Milling tool wear sample.
Tool blade image: 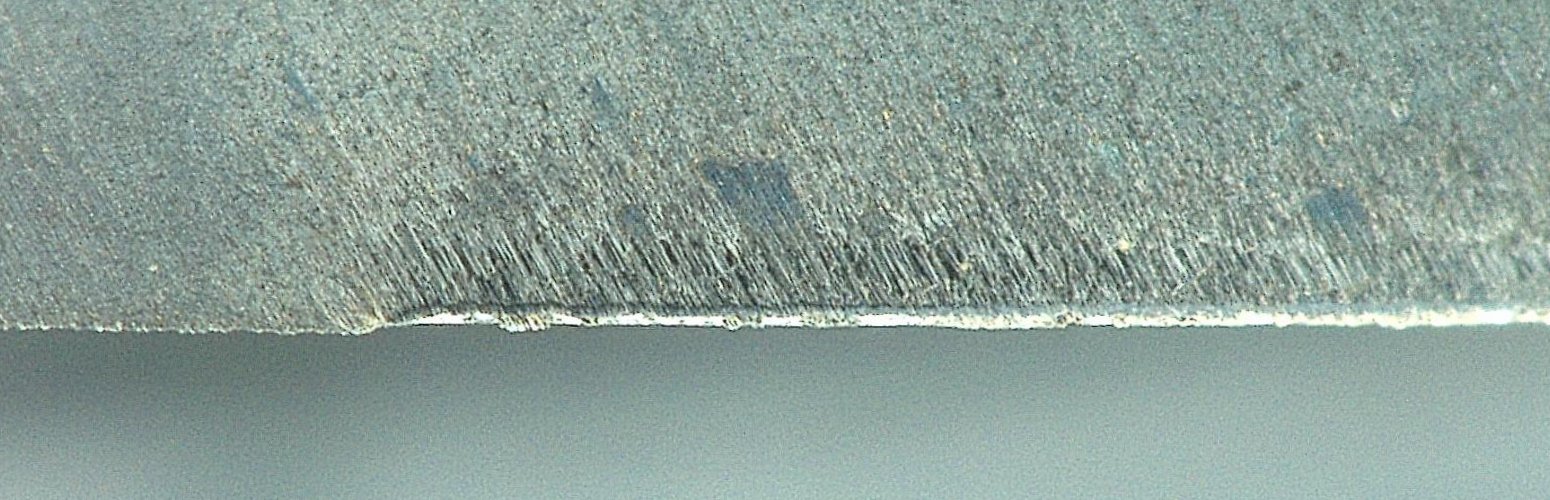
Chip image: 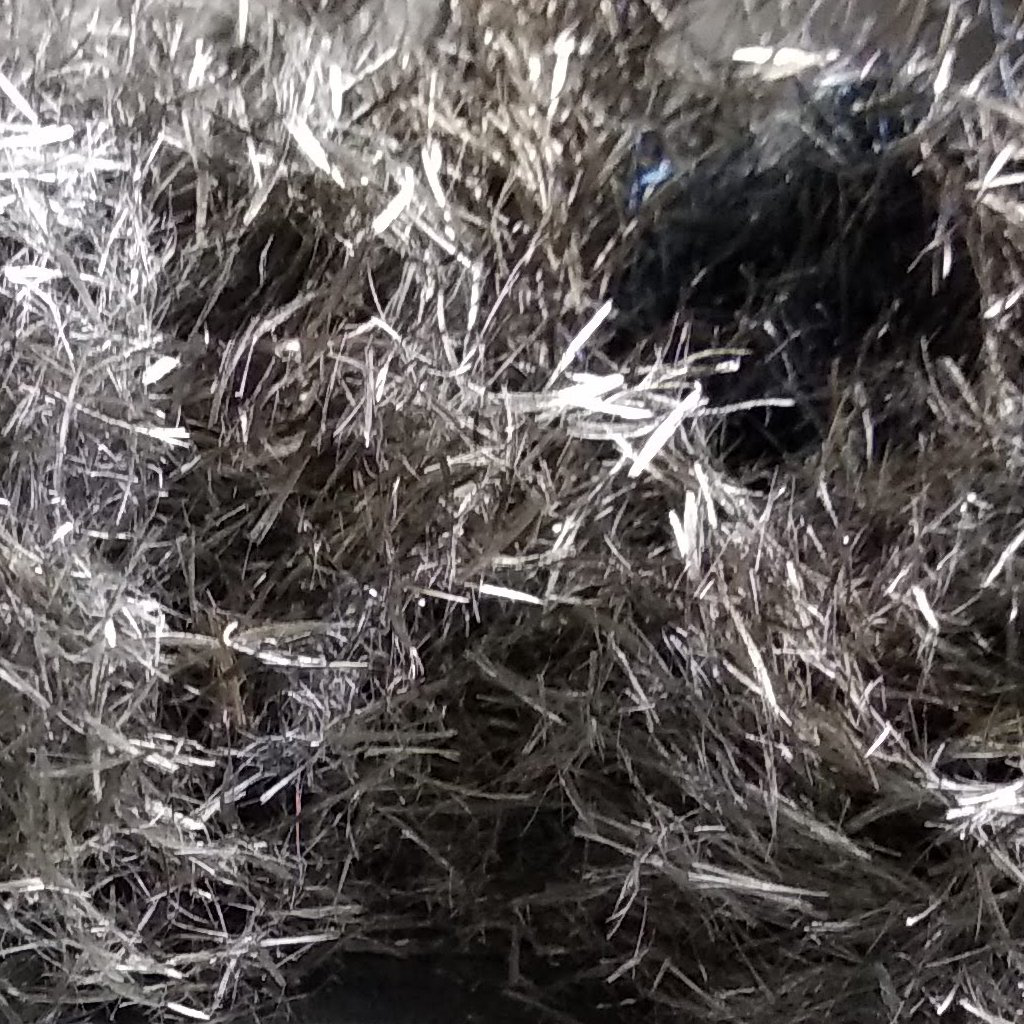
Workpiece image: 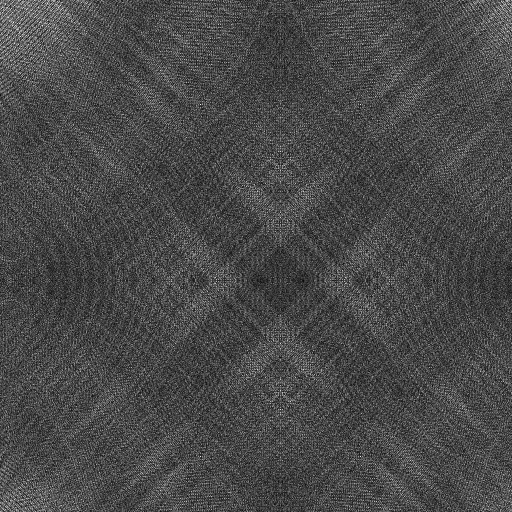
Tool wear state: sharp
Gaps: 7.32
Flank wear: 47
Overhang: 11.18
Force-signal Mel-spectrograms (X, Y, Z axes): 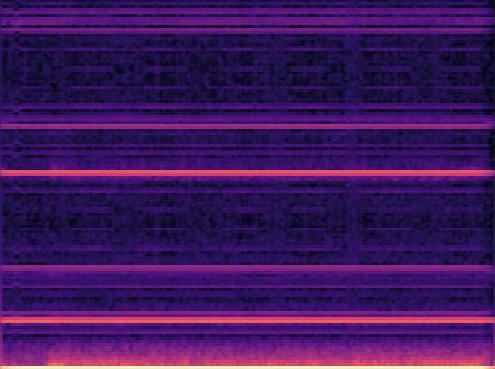 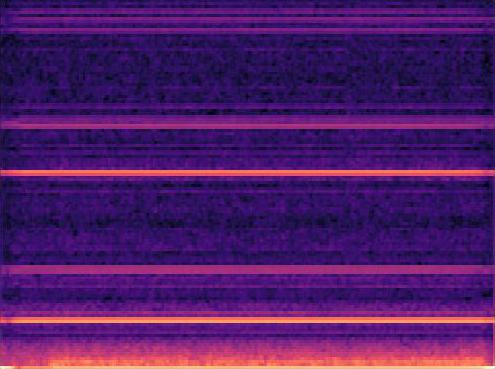 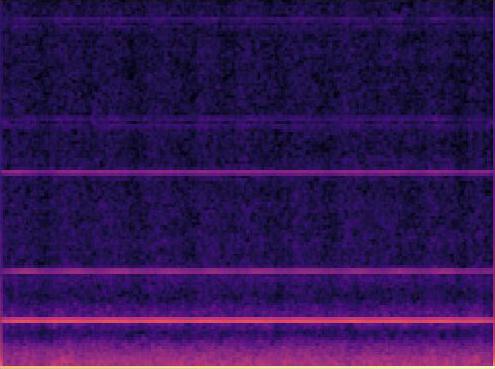
Force-signal scalograms (X, Y, Z axes): 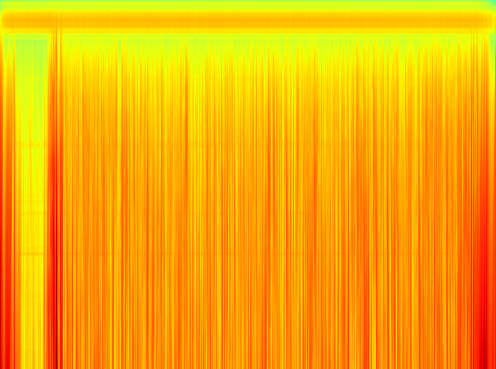 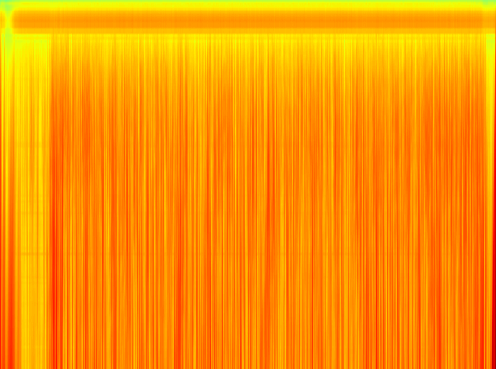 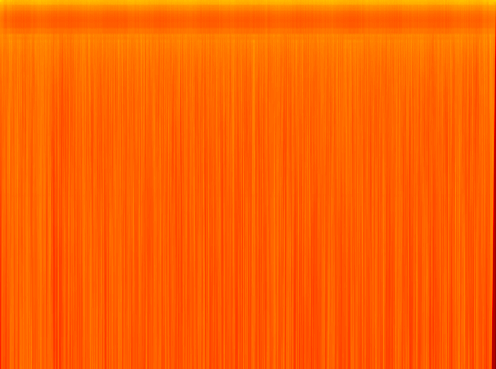
Force phase: initial_break_in_wear